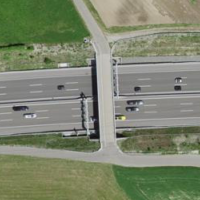
EUNIS habitat code: 57
Species observed at this site:
Clinopodium vulgare